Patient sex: F
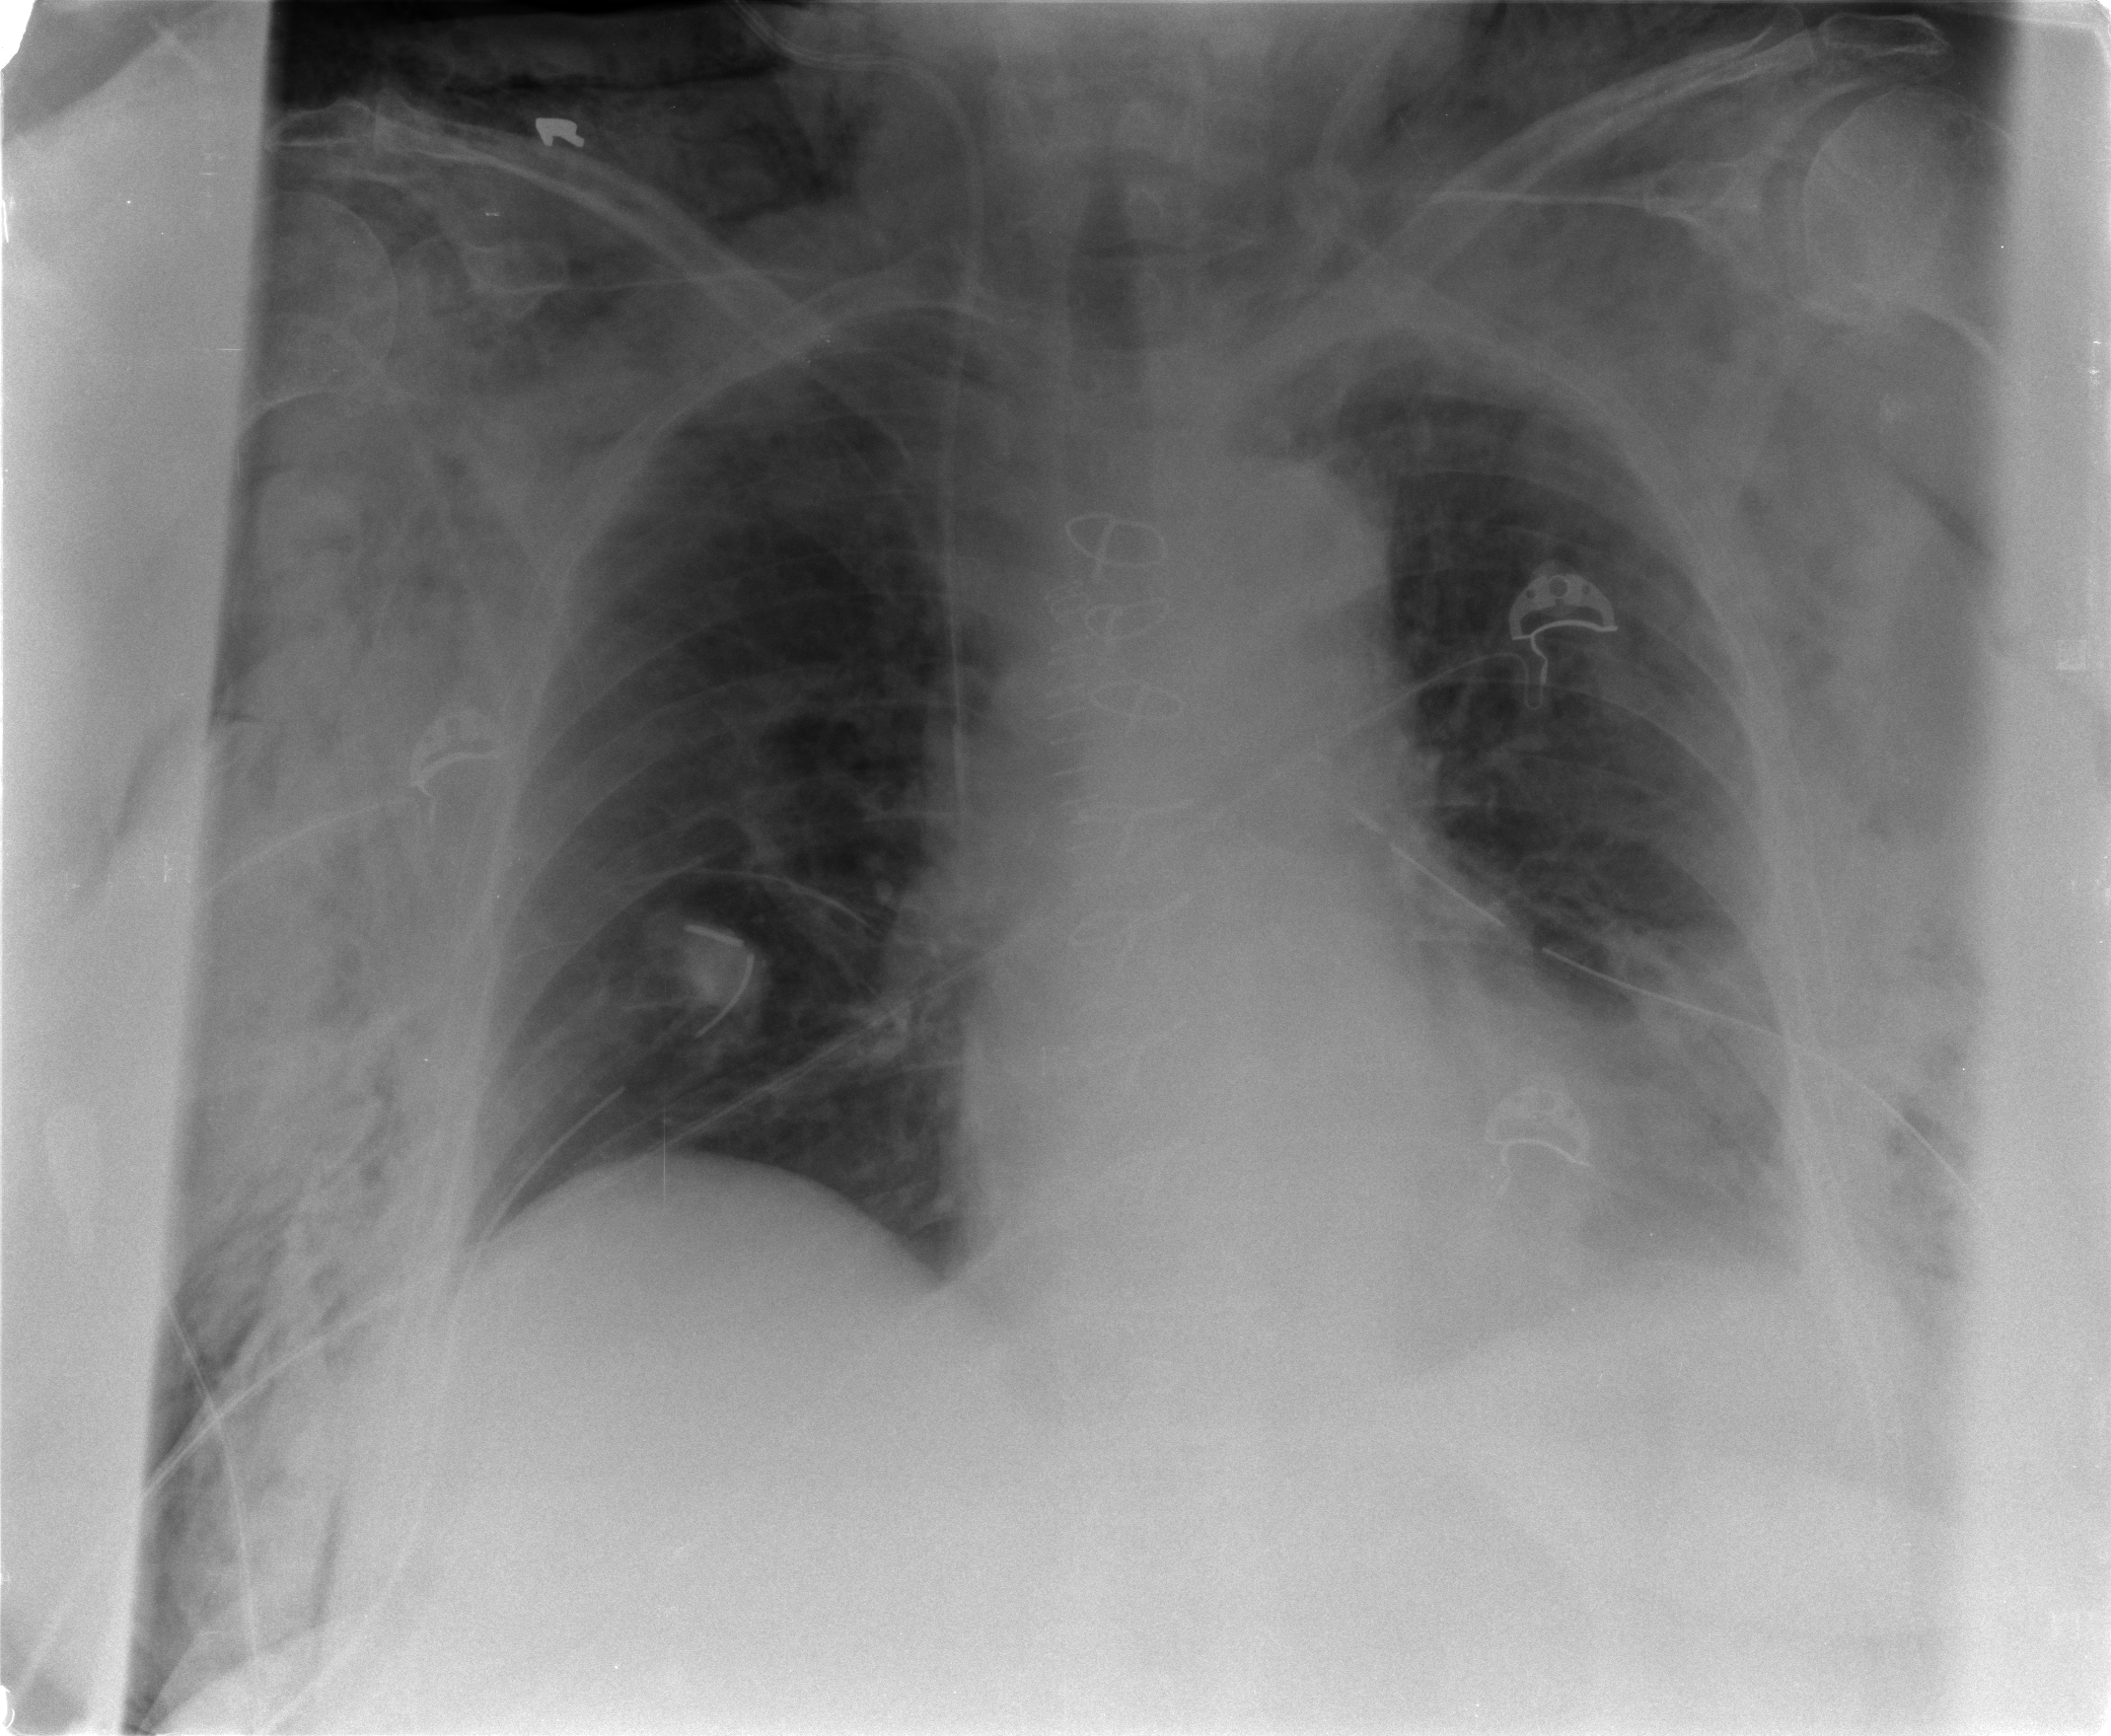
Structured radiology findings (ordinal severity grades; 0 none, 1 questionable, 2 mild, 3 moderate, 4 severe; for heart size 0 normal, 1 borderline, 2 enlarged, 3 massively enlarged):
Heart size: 2
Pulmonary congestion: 2
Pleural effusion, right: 0
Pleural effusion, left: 2
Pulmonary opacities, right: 0
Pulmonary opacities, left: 2
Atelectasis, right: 2
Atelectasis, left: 2